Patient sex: M
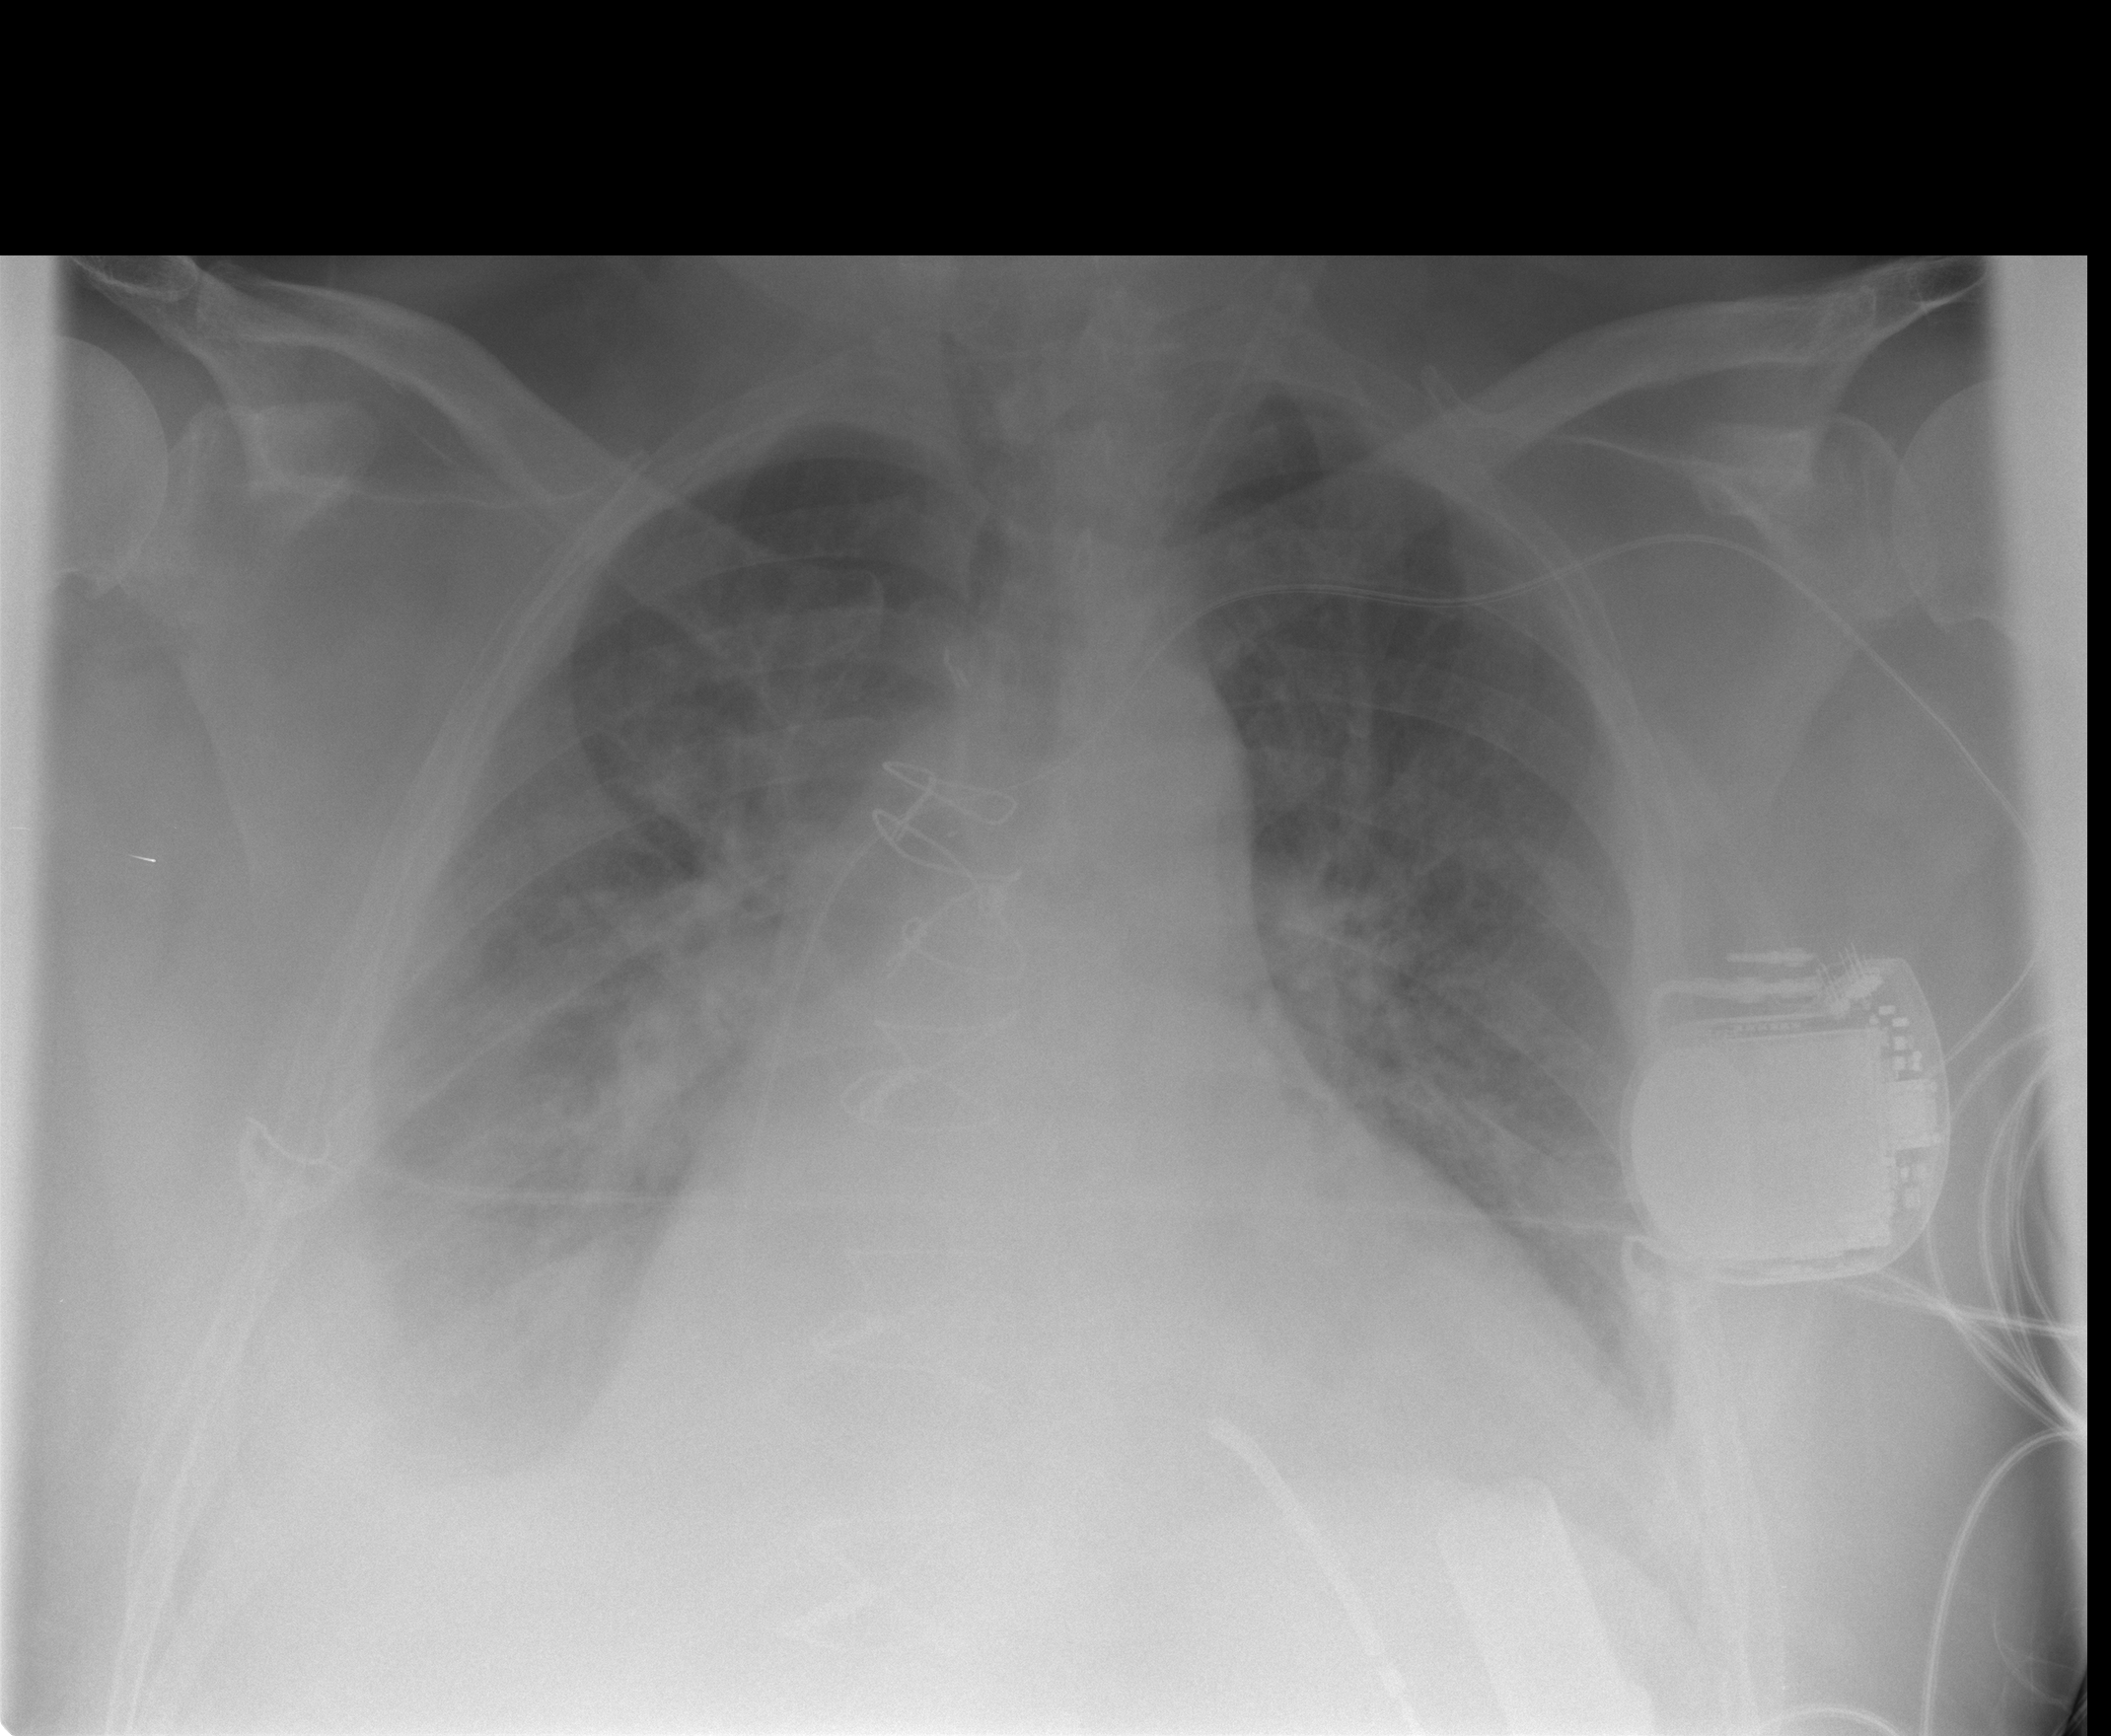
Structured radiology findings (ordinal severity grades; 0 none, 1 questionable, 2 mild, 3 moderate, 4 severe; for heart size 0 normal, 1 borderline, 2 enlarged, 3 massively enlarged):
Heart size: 2
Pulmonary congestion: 2
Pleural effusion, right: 2
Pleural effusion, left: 1
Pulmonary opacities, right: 2
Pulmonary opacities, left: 2
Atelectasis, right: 2
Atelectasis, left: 2